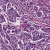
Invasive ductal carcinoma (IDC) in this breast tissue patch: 1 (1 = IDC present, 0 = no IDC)